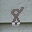
Label: 8